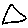
Label: triangle